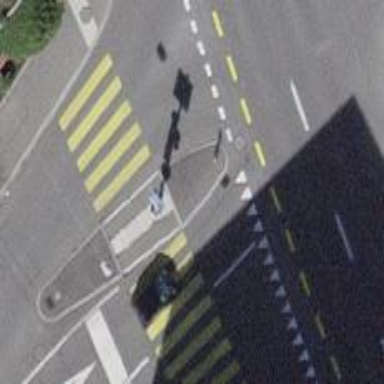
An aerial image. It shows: Traffic island.